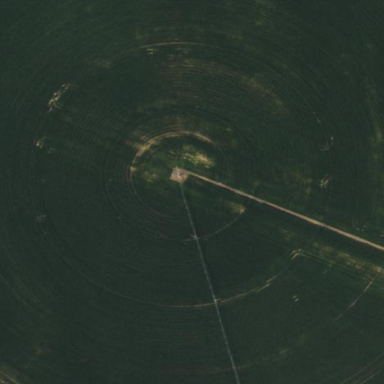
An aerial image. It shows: Farmland with pivot irrigation system.